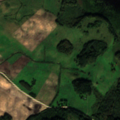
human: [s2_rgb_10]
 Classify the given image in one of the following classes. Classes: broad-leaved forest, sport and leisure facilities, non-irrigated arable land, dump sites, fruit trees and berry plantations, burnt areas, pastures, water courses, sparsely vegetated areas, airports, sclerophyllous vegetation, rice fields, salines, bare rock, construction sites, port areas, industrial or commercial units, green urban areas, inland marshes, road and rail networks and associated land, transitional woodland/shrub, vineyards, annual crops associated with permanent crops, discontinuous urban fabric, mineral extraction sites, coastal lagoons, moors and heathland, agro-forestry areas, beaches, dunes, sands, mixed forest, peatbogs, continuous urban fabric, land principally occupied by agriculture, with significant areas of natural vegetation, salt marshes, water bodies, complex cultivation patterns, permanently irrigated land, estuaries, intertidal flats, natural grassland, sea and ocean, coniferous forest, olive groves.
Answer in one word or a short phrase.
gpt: non-irrigated arable land, pastures, land principally occupied by agriculture, with significant areas of natural vegetation, mixed forest, water bodies